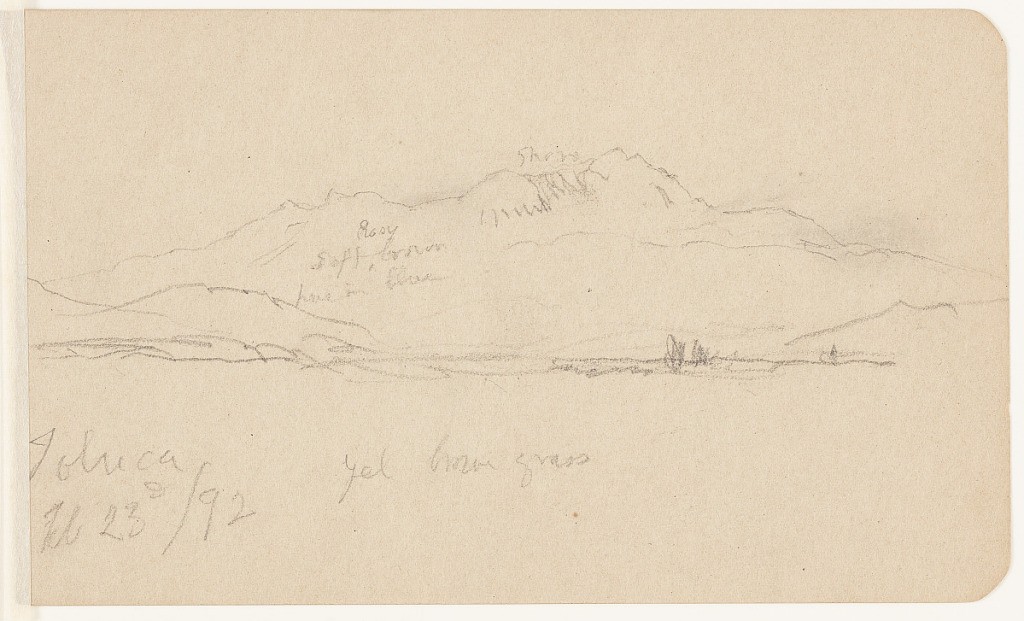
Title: Nevado de Toluca, Mexico
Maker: Frederic Edwin Church, American, 1826–1900
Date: February 23, 1892
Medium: Graphite on beige wove paper
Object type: drawing
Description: Landscape sketch showing a view of the mountain known as Nevado de Toluca near the city of Toluca, Mexico. A flat, grassy plain extends from the foreground through the middle distance, where it encounters foothills are left and right. Rising in the background, the rugged ridge and multiple sharp peaks of Nevado de Toluca loom over the scene. The highest summit rises at center right.